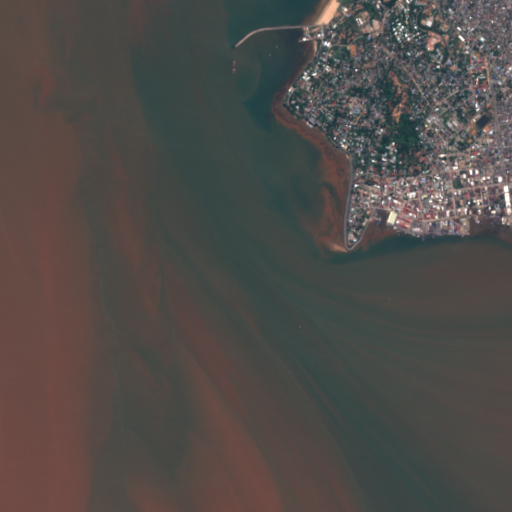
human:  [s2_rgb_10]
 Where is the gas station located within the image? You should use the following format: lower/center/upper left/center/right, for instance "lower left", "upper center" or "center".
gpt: The gas station is located in the upper right of the image.
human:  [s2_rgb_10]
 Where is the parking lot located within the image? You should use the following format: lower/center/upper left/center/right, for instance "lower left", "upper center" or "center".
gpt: The parking lot is located in the center right of the image.
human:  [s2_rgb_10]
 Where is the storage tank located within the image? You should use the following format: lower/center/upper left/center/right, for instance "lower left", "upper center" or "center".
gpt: The storage tank is located in the upper right of the image.
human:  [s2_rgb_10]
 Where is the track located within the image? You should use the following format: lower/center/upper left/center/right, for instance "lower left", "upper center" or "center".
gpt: The track is located in the upper right of the image.
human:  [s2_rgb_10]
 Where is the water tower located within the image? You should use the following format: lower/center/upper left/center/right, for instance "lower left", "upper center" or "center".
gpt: The water tower is located in the upper right of the image.
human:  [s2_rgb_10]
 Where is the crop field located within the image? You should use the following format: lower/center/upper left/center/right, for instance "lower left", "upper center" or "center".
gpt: There is no crop field in the image.